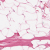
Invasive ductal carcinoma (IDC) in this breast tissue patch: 0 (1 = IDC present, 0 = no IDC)